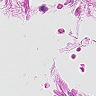
Metastatic tissue present: no